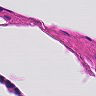
Metastatic tissue present: no